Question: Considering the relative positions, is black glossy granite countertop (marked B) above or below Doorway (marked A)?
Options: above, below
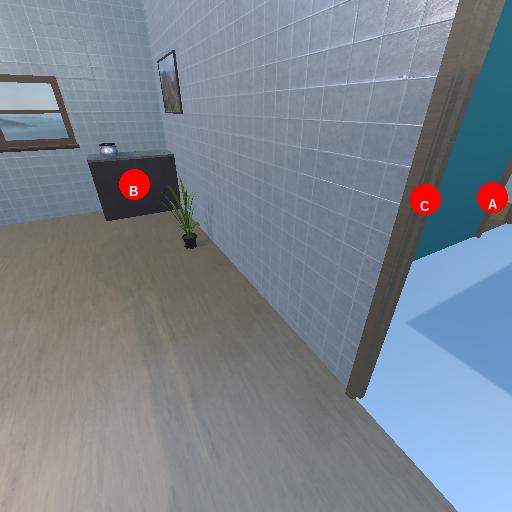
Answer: above